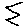
Label: zigzag